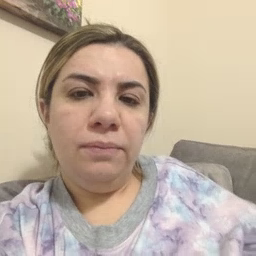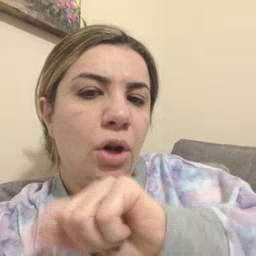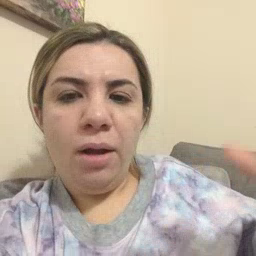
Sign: all